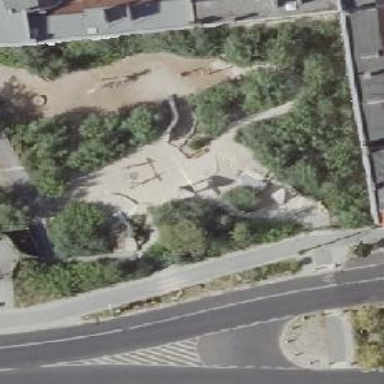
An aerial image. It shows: Sandpit playground.